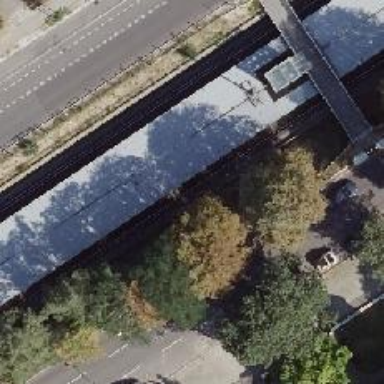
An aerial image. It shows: Electrified rail with power supplied from the top.